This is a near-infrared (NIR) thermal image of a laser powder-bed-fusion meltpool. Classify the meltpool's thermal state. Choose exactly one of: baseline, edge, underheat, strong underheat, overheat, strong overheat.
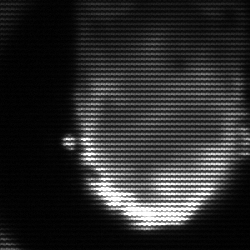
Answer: baseline